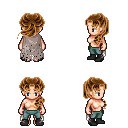
a pixel art fantasy rpg character, female body template, human, light skin, gray tattered cape, teal pants, brown princess hairstyle, black shoes, four views (front, back, left, right), 2x2 character sprite sheet, small pixel art, hard edges, no anti-aliasing